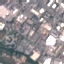
Label: Industrial